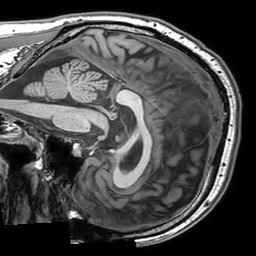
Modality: T1w
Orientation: sagittal
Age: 35
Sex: male
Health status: healthy
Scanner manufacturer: philips
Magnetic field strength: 3 T
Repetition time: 0.007012 s
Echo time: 0.003171 s